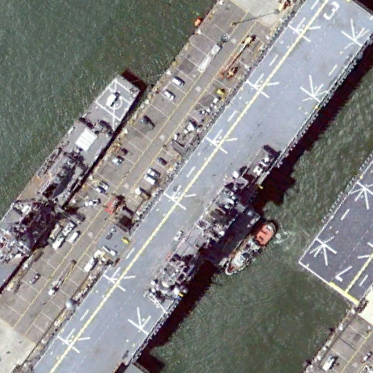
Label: assault